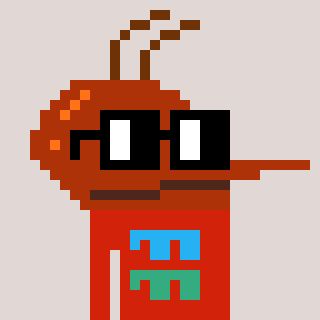
a pixel art character with square black glasses, a mosquito-shaped head and a red-colored body on a warm background